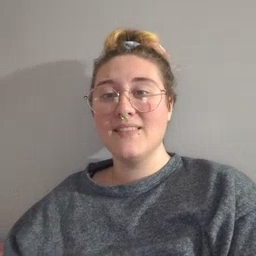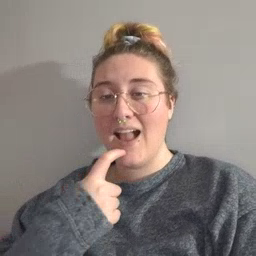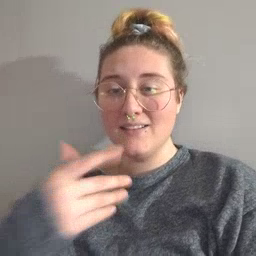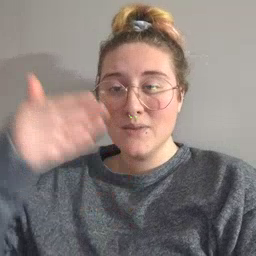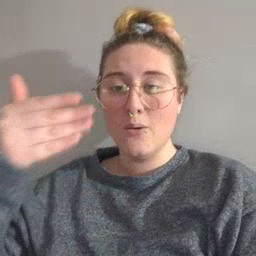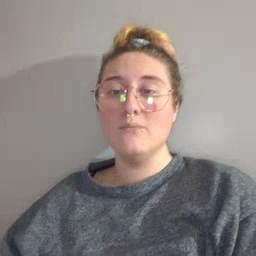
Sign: glasswindow